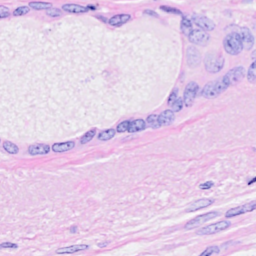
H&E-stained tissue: Breast